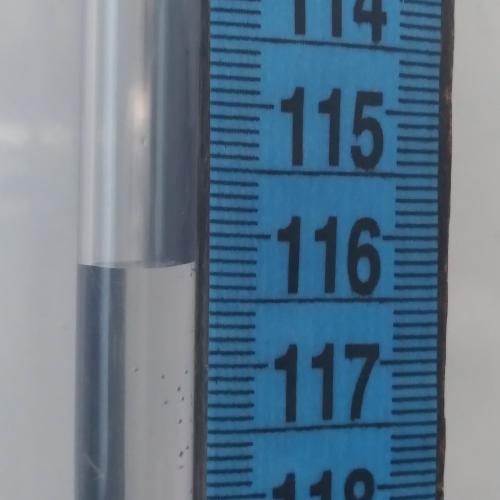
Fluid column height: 116.2 cm